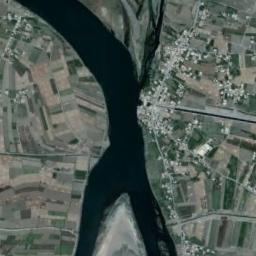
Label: river